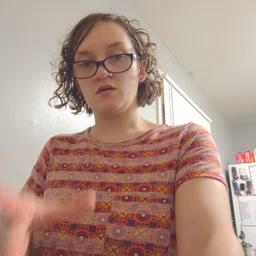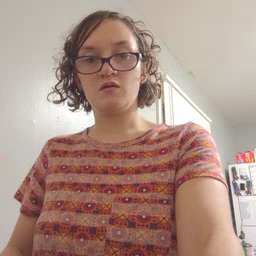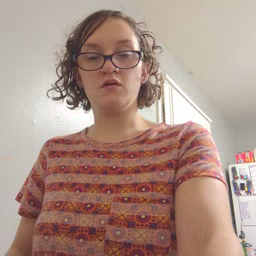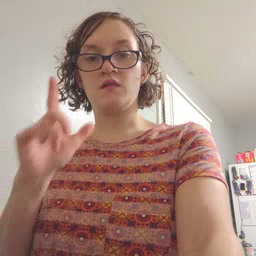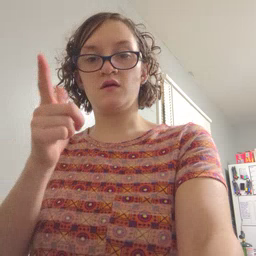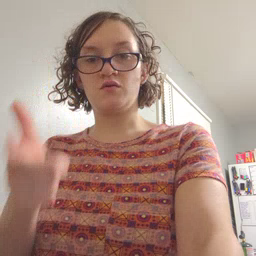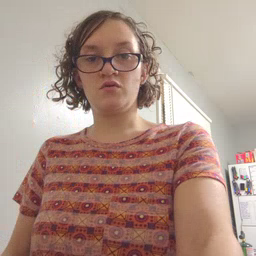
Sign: later